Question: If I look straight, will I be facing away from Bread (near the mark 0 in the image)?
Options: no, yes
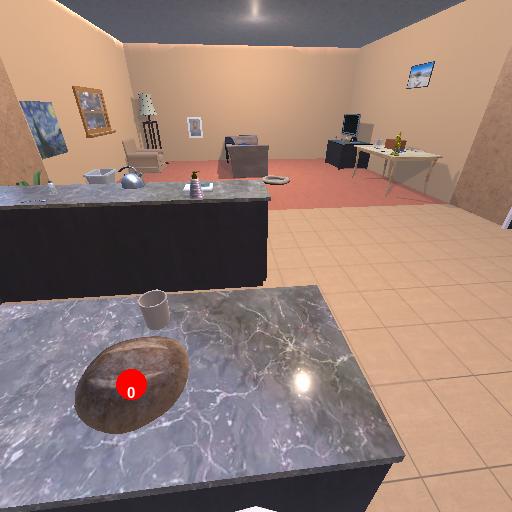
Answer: no